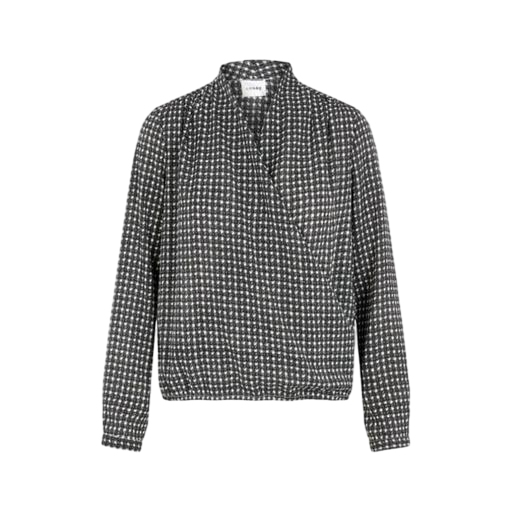
black flora gingham blouse collar, black checkered long sleeved shirt, black cross print shirt, white background